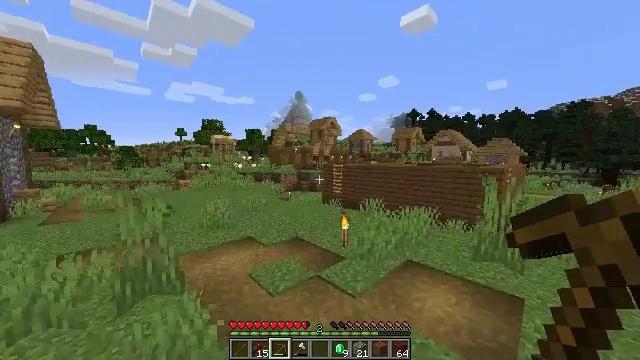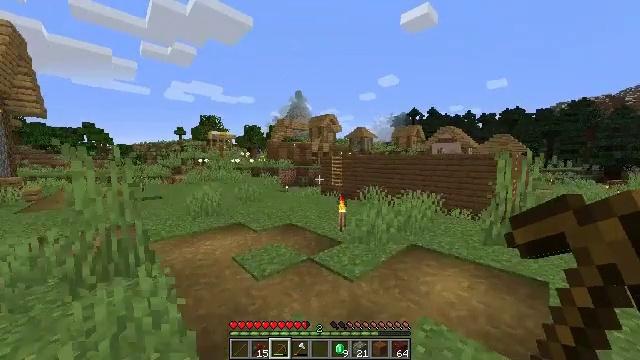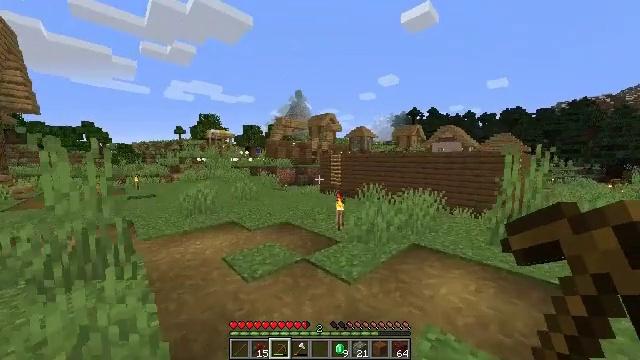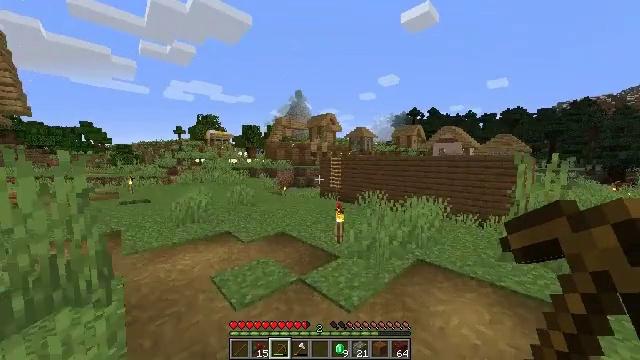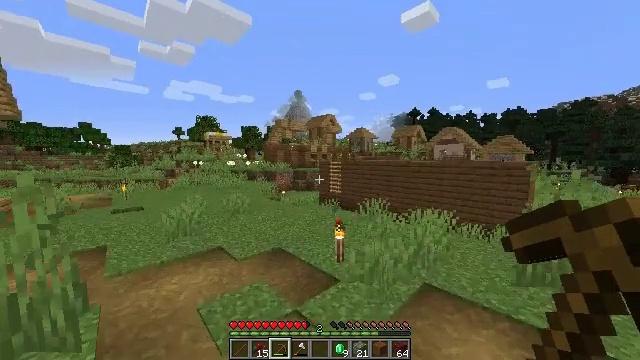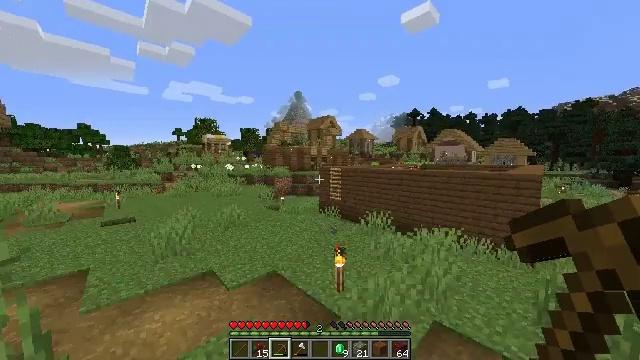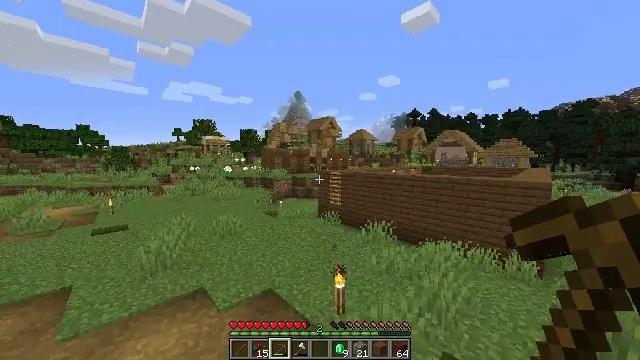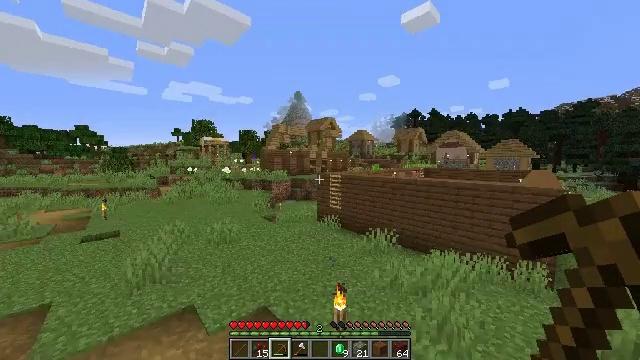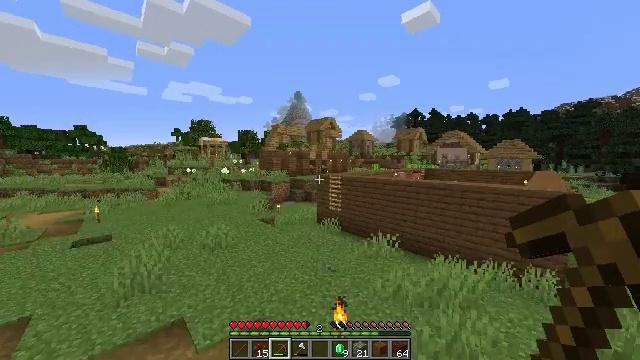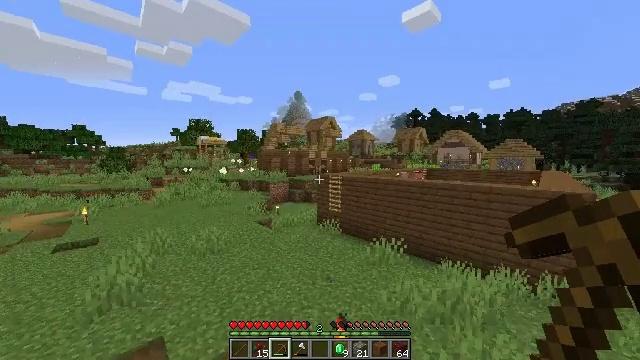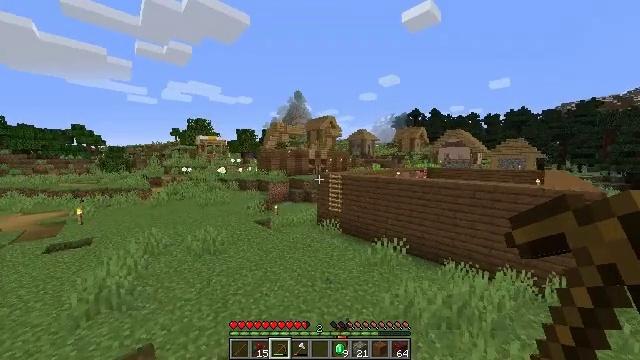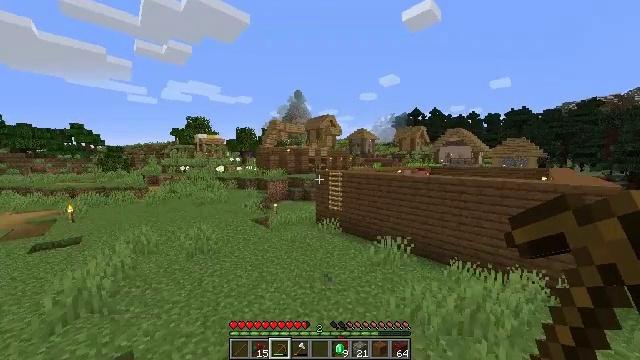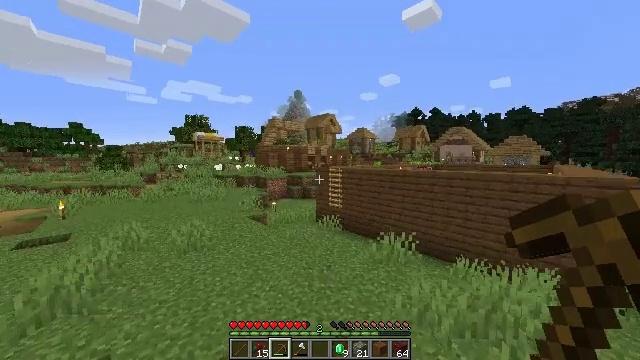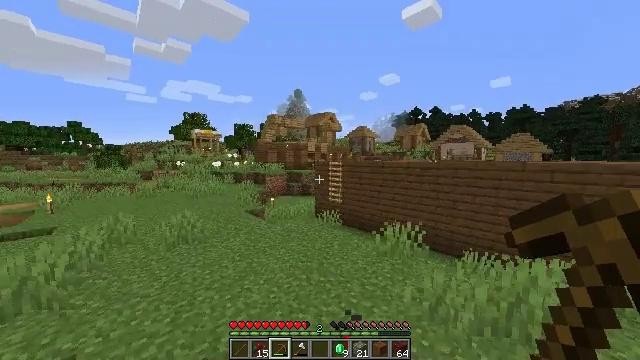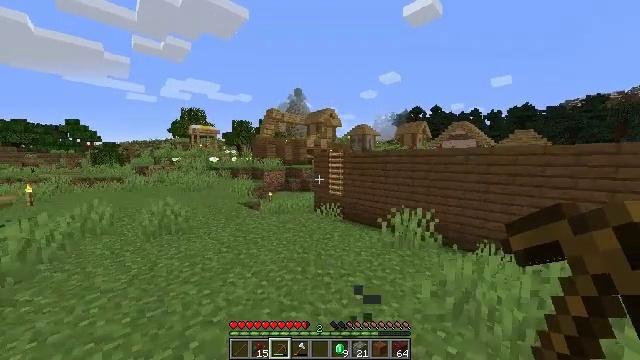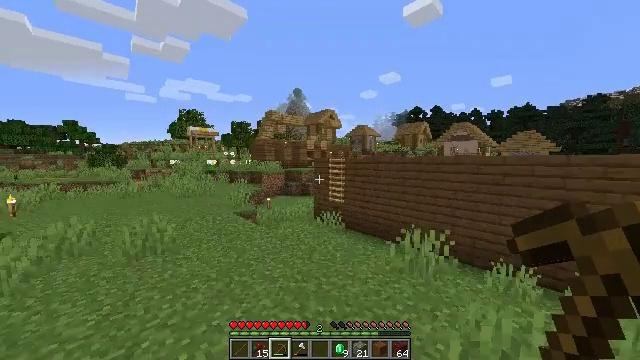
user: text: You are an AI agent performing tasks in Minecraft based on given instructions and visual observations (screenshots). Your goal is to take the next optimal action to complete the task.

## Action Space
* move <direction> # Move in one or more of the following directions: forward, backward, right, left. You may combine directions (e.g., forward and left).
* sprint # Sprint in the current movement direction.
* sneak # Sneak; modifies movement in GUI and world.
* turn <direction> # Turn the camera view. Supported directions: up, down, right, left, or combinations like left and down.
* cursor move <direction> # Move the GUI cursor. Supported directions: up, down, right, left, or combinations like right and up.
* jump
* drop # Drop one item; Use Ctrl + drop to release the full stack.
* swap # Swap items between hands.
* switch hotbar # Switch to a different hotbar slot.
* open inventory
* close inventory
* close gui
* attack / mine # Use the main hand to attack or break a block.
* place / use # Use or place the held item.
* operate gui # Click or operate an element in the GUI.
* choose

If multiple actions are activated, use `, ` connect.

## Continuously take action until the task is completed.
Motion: motion action
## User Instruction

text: Obtain an ender pearl.
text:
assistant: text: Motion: move forward, sprint, jump
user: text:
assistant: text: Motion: move forward, sprint, jump
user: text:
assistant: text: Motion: move forward, sprint, jump
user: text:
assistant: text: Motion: move forward, sprint, jump
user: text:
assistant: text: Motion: move forward, sprint, jump
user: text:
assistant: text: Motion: move forward, sprint, jump
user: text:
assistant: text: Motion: move forward, sprint, jump
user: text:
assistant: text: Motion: move forward, sprint, jump
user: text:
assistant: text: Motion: move forward, sprint, jump
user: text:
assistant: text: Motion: move forward, sprint, jump
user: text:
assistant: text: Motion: move forward, sprint, jump
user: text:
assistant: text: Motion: move forward, sprint, jump
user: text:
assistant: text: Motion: move forward, sprint, jump
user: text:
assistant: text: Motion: move forward, sprint, jump
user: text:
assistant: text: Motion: move forward, sprint, jump
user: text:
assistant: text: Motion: move forward, sprint, jump
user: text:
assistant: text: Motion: move forward, sprint, turn right, jump
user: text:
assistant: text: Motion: move forward, sprint, jump
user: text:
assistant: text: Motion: move forward, sprint, jump
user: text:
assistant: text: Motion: move forward, sprint, jump
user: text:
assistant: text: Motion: move forward, sprint, jump
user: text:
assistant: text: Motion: move forward, sprint, jump
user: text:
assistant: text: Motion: move forward, sprint
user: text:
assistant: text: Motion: move forward and move left, sprint
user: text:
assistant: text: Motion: move forward and move left, sprint, turn right
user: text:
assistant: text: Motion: move forward and move left, sprint, turn right and down
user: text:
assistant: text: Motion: move forward and move left, sprint, turn right
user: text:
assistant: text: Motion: move forward and move left, sprint, turn right
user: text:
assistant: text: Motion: move forward, sprint
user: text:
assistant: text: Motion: move forward, sprint